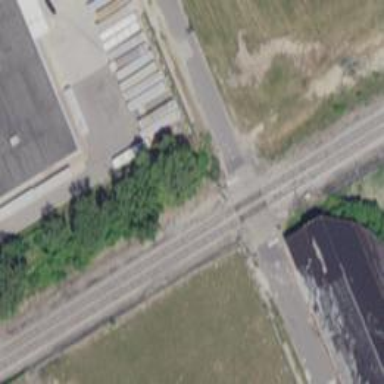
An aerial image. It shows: Level crossing along the railway.